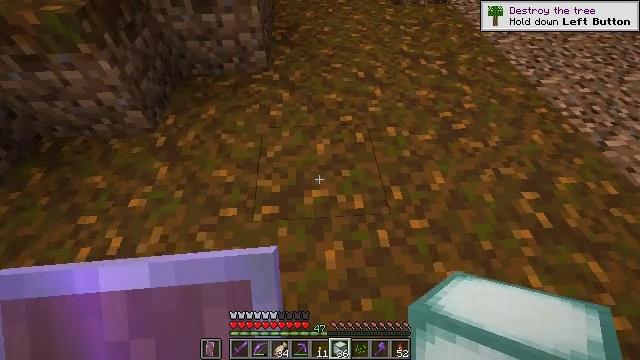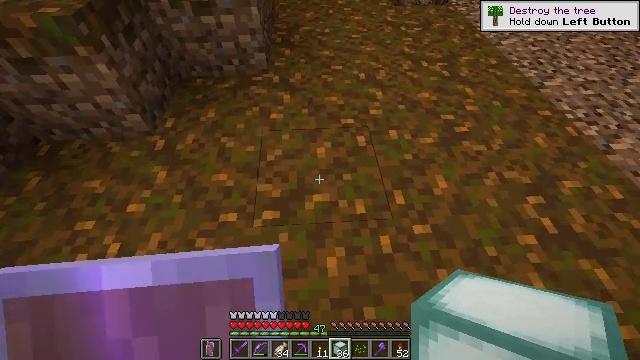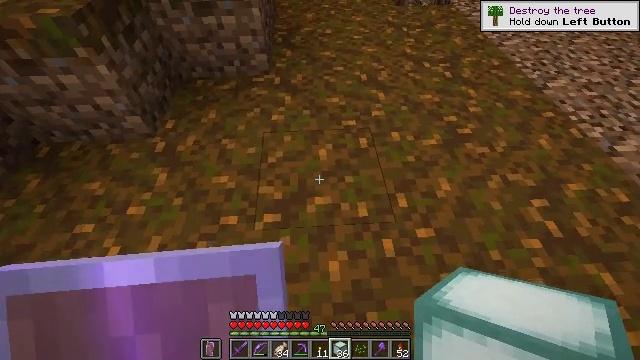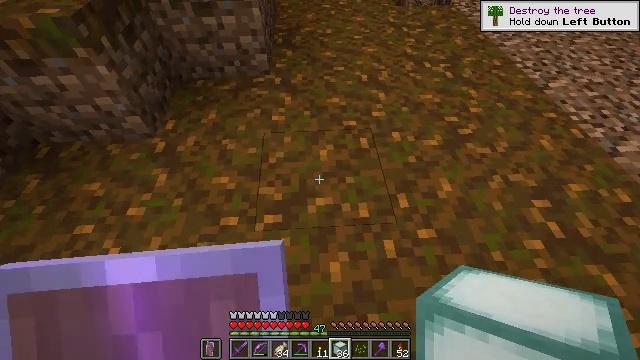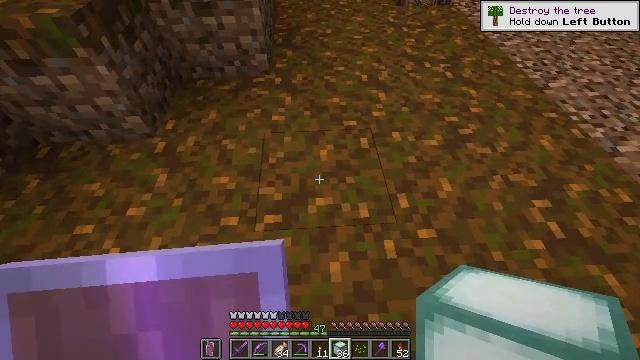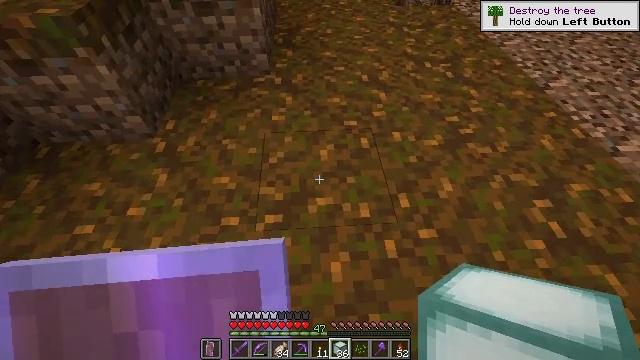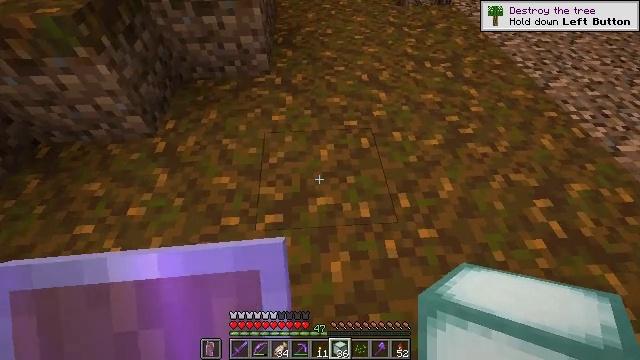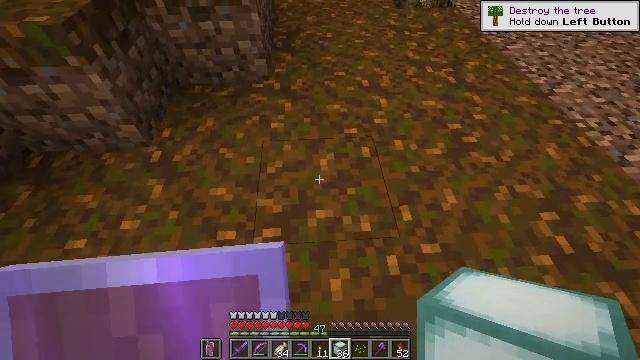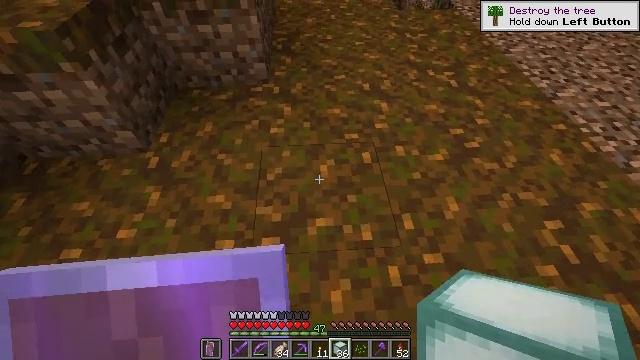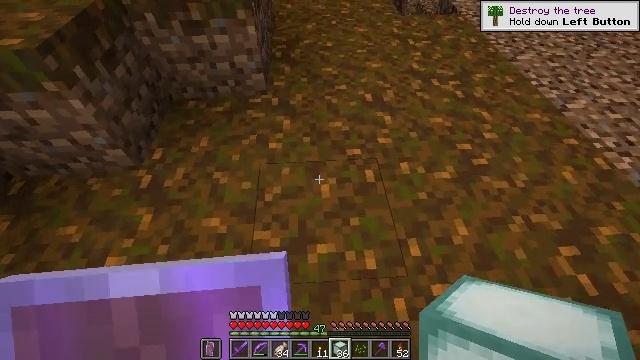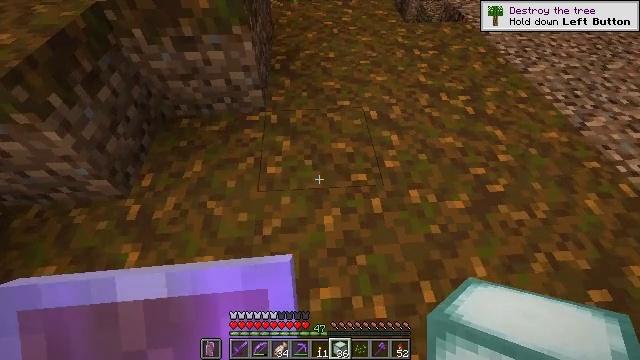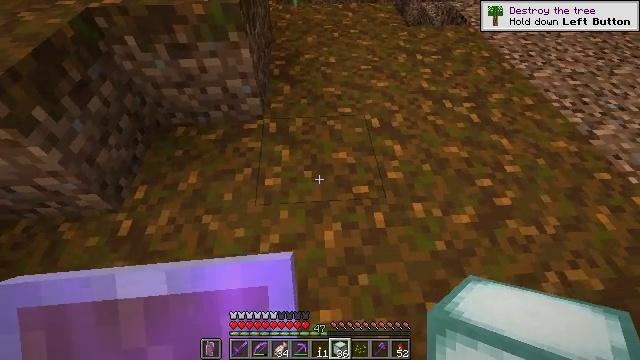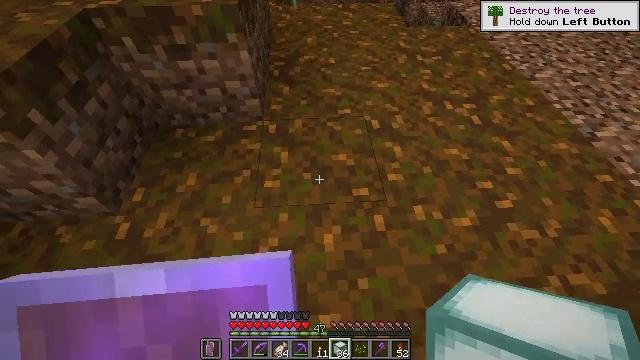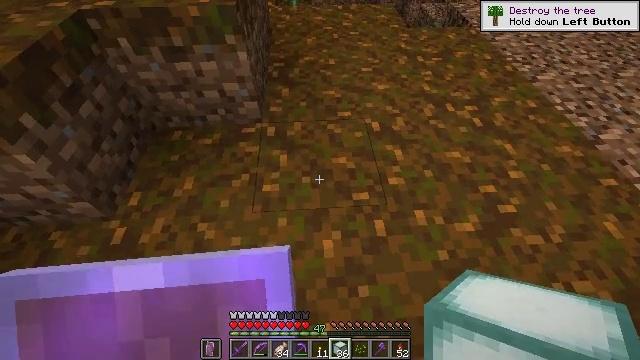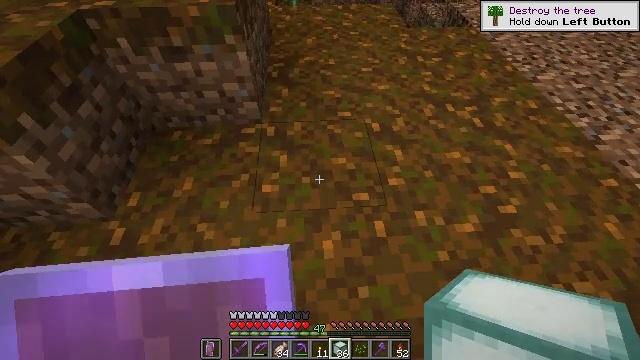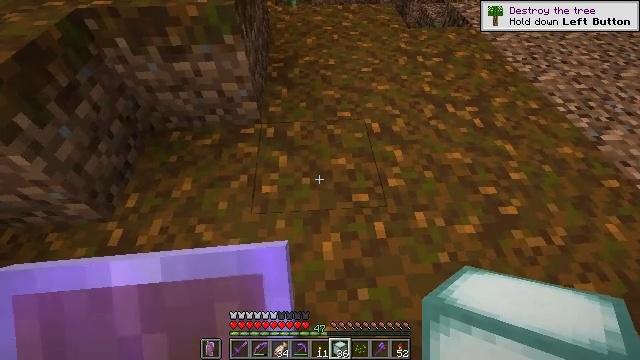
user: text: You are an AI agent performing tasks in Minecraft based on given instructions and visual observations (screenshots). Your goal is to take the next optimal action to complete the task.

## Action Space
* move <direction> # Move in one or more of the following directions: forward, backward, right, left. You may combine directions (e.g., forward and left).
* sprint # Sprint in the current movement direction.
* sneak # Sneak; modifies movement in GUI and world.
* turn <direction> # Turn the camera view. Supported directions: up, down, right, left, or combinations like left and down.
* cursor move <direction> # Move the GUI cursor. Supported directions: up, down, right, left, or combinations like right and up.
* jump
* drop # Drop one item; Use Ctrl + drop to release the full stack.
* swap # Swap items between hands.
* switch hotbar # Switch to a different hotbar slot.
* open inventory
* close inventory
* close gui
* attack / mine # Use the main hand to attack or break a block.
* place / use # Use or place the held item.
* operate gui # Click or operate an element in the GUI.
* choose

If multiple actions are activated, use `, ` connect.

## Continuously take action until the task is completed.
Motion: motion action
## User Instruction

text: Dig into the ground to collect podzol.
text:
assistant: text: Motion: no_op
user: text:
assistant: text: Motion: no_op
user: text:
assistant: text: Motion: no_op
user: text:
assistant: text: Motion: no_op
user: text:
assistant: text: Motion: no_op
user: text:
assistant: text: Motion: no_op
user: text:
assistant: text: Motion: move forward
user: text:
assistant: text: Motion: move forward
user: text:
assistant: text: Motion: move forward
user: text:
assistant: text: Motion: move forward
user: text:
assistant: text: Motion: no_op
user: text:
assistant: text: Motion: no_op
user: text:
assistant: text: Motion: no_op
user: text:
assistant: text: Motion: no_op
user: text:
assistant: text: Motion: no_op
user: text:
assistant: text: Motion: no_op
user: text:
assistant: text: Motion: no_op
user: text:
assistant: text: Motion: no_op
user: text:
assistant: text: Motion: no_op
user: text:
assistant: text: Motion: no_op
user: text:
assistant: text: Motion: no_op
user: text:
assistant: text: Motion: move forward
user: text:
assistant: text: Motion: move forward
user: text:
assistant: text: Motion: move forward
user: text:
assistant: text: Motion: move forward
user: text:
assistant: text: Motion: move forward
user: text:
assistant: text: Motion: move forward
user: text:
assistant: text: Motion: no_op
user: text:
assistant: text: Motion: no_op
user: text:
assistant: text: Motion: no_op